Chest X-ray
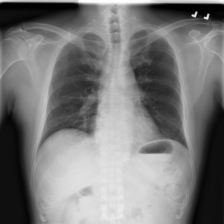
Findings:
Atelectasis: negative
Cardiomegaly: negative
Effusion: negative
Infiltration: negative
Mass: negative
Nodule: negative
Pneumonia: negative
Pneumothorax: negative
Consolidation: negative
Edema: negative
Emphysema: negative
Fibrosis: negative
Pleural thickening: negative
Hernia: negative